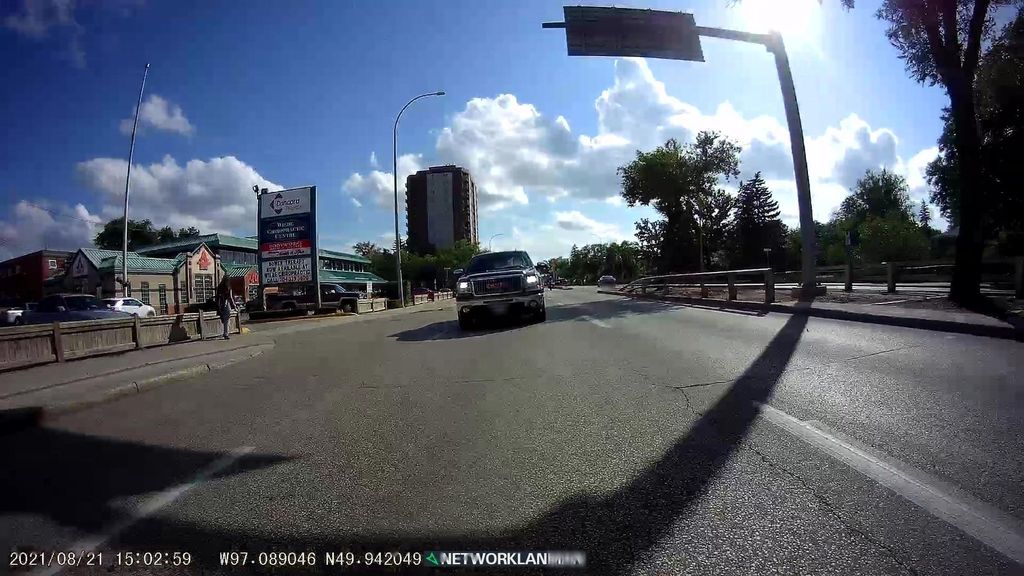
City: winnipeg